Question: I found this method, with which I have ordered the hours what I store in my records, I wanted them to be sorted from highest to lowest, but when I test the code, I notice that only two values of the array are compared, which are the first registers.
I've seen other methods of comparison and the logic is the same, what am I doing wrong? I group the messages per user, using the id of the user as key of the array , then I save the rest of data. I do this for retrieve the current messages, since I want show a list of the last currently messages sent.
This is the code:
'''
var ref = new Firebase('https://chatfbexample.firebaseio.com/all-messages');
ref.on("value", function (snapshot) {
var Messages = [];
var value = 0;
snapshot.forEach(function (snap) {
value = snap.val().id;
fecha = snap.val().id;
Messages[value] = [];
Messages[value]['fecha'] = snap.val().fechahora; //I receive a date with the format HH:MM:SS
Messages[value]['texto'] = snap.val().texto;
});
function compare(a, b) {
var time1 = a['fecha'].replace(/:/gi, '1');
var time2 = b['fecha'].replace(/:/gi, '1');
var data1 = parseInt(time1);
var data2 = parseInt(time2);
// alert(time1);
if (data1 > data2)
return -1;
if (data1 < data2)
return 1;
return 0;
}
Messages.sort(compare);
for (var i in Messages) {
console.log("Hour: " + Messages[i]['fecha'] + ' ' + ' Message: ' + Messages[i]['texto']);
}
});
'''
the result is something like this
> Hour: 12:11:13 Message: whats'up?
Hour: 11:38:44 Message: p
Hour: 11:49:01 Message: hey?
the second and the third messages are not being compared
an image of my Firebase database

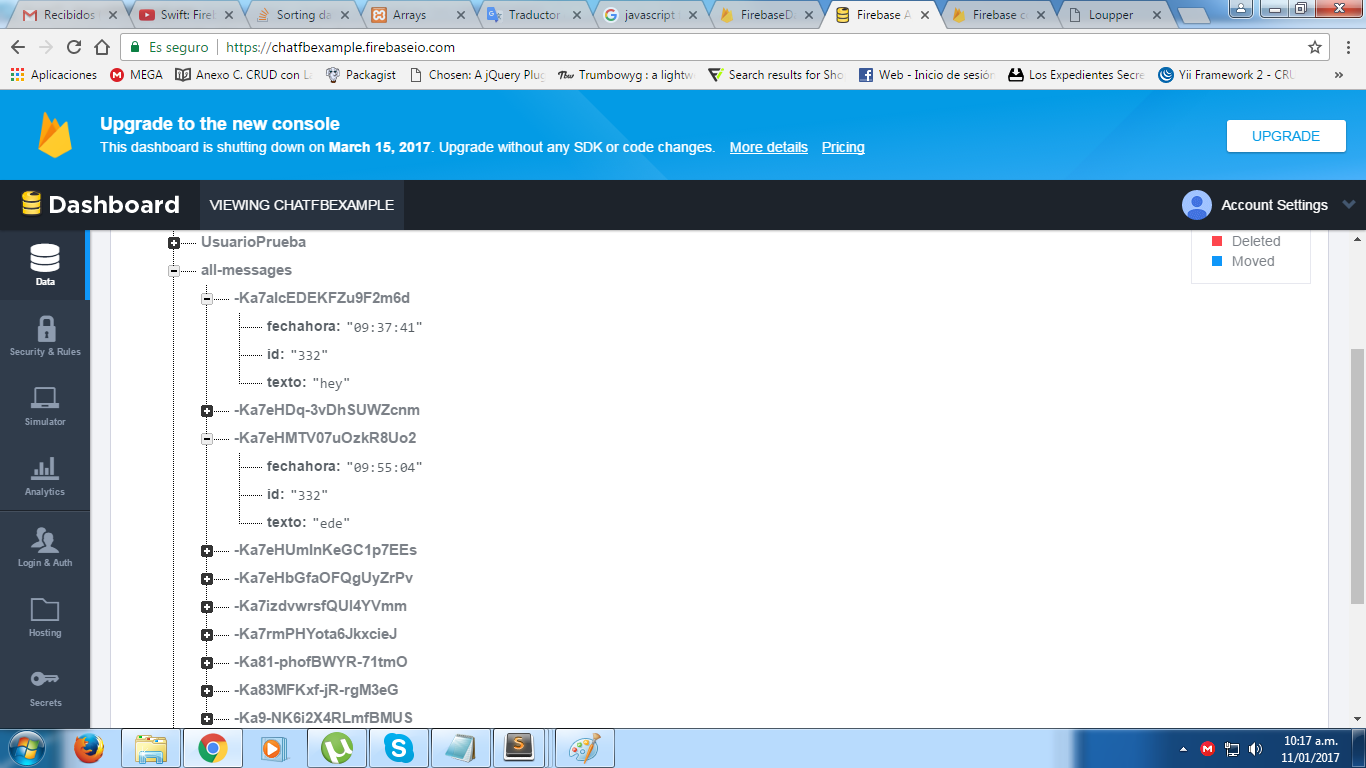
Answer: First off it probably would be better for you to save a timestamp from Firebase instead of an actual time, which was probably created on the client side, inside your database. This way you could easily let Firebase handle the sorting.
You would need to use 'firebase.database.ServerValue.TIMESTAMP' to save the exact time at which Firebase received your message inside 'fechahora'.
Following you could simply query all of your messages ordered by their child 'fechahora'.
'''
ref.orderByChild("fechahora").on("value", function (snapshot) {
//Do stuff with your already sorted data
}
'''
If you want your query to have a better performance set the '.indexOn' property of your node containing all the messages inside your Firebase Database rules to 'fechahora'.
Bonus: If you want your data to be ordered newest to oldest instead of oldest to newest, you just need to use the negative value of the timestamp created by Firebase.